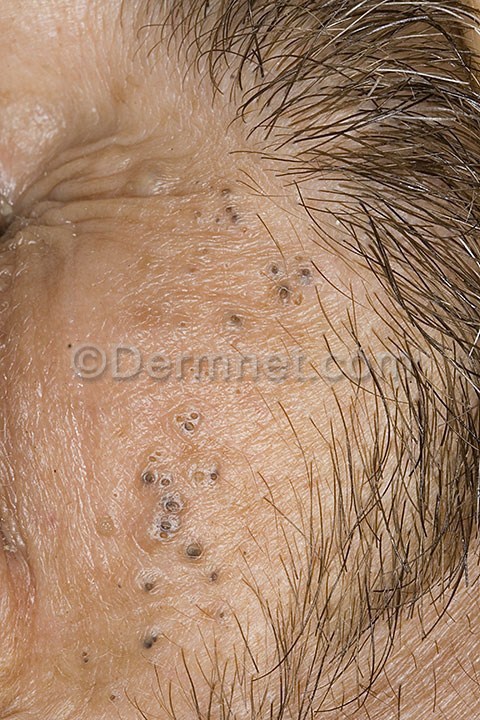
Disease: Light Diseases and Disorders of Pigmentation